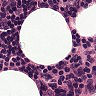
Metastatic tissue present: no